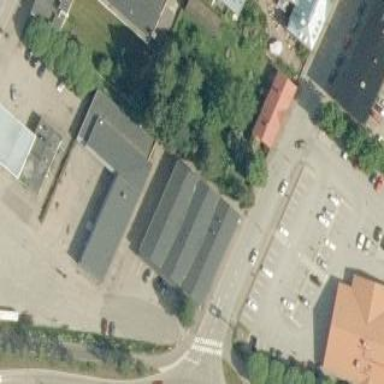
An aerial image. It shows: Public building housing clothes shop.